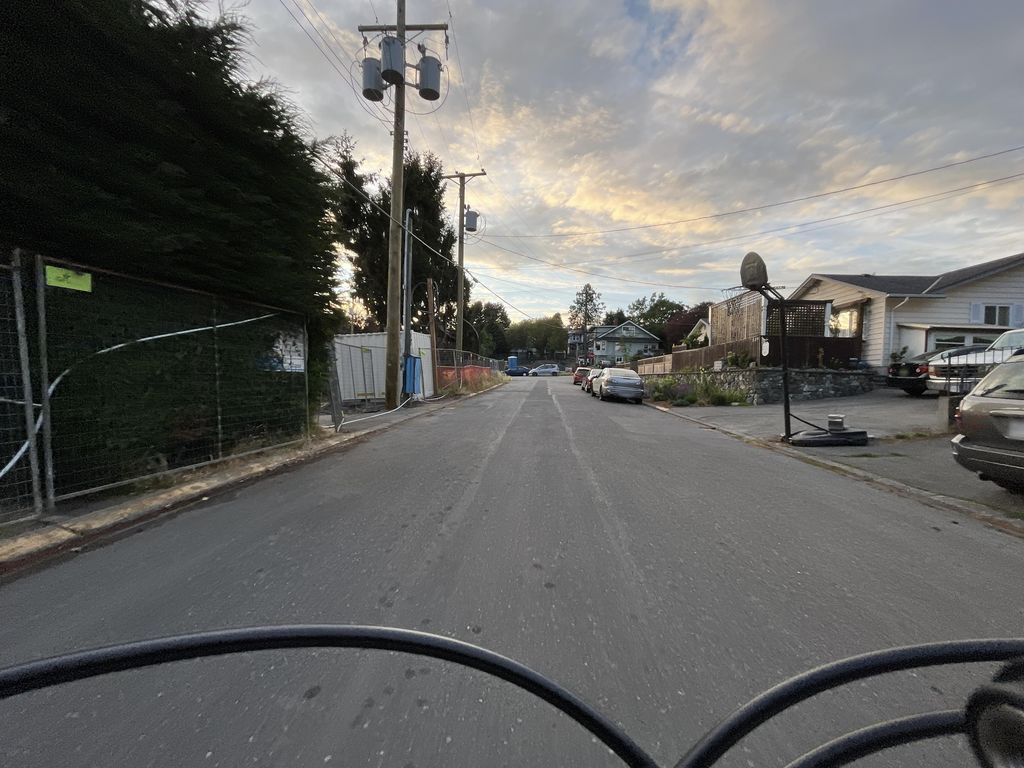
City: victoria